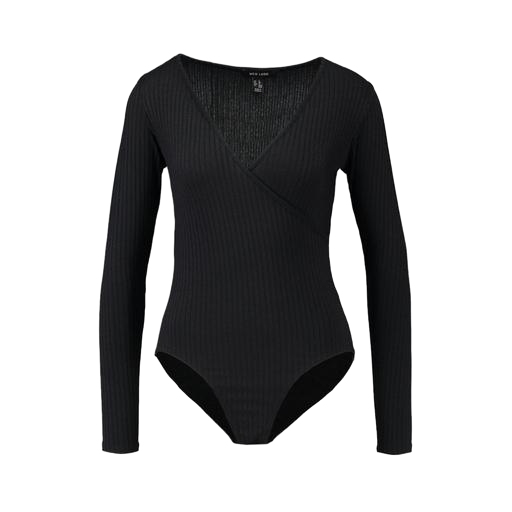
black plunge bodysuit, black long-sleeved wrap top, black long-sleeve wrap top, white background